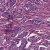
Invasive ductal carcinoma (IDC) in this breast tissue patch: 1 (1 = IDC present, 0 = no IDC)